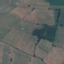
Land use / land cover class: Pasture